Question: i am creating own framework api (telephone services related api) i am creating one library app this library app to create myjar.jar i am developing another application just i am adding asset folder this myjar.jar and configure this jar adding buildpath
in coding importing the package
this application run into real device:
'''
MacTesting mp = new MacTesting();
mp.getMacAddress();
Log.v("1111","this is mac add"+ mp.getMacAddress());
'''
result is null
'''
public class MacIdTesting extends Activity implements Parcelable
{
public static final String KEY_WIFI_MAC_ADDRESS = null;
public static final String READ_PHONE_STATE = null;
/** Called when the activity is first created. */
public String mMacAddress;
public String phonenumber;
void setMacAddress(String macAddress) {
this.mMacAddress = macAddress;
}
public String getMacAddress() {
return mMacAddress;
}
public String getLine1Number()
{
ContextWrapper mContext = null;
mContext.enforceCallingOrSelfPermission(READ_PHONE_STATE, "Requires READ_PHONE_STATE");
MacIdTesting mPhone = null;
return mPhone.getLine1Number();
}
public void onCreate(Bundle savedInstanceState)
{
super.onCreate(savedInstanceState);
WifiManager manager = (WifiManager) getSystemService(Context.WIFI_SERVICE);
WifiInfo wifiInfo = manager.getConnectionInfo();
String MACAddress = wifiInfo.getMacAddress();
System.out.println("macsddress "+MACAddress);
}
@Override
public int describeContents()
{
// TODO Auto-generated method stub
return 0;
}
@Override
public void writeToParcel(Parcel dest, int flags)
{
// TODO Auto-generated method stub
dest.writeString(mMacAddress);
}
}
'''
see this screenshot

how can solve this problem
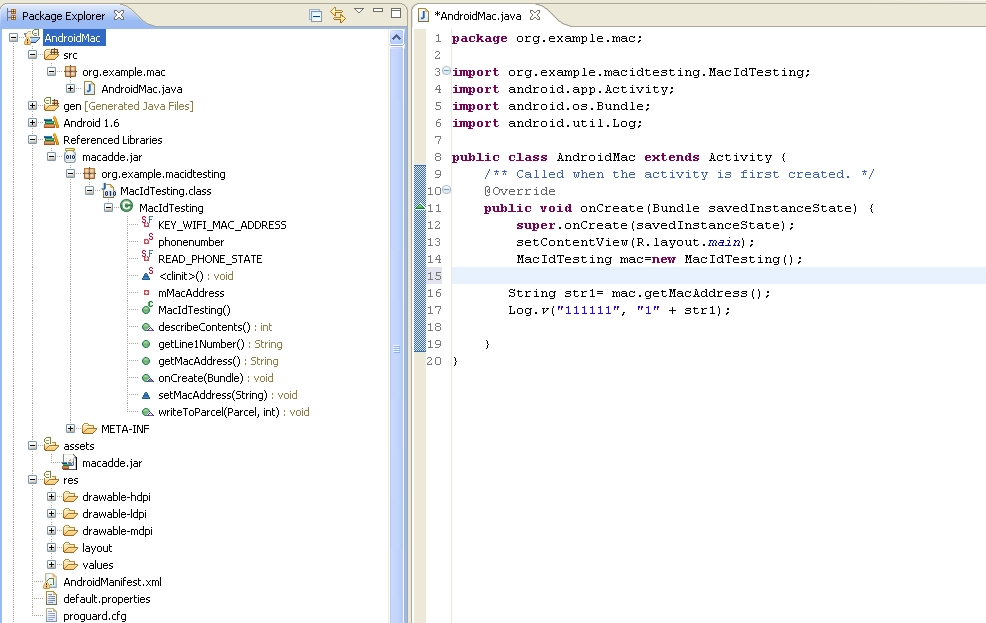
Answer: Your class is an activity and has onCreate method, but not a constructor.
I change the onCreate method to be a constructor like that (and remove the 'extends activity'):
'''
public MacIdTesting(Context ctx)
{
WifiManager manager = (WifiManager) ctx.getSystemService(Context.WIFI_SERVICE);
WifiInfo wifiInfo = manager.getConnectionInfo();
mMacAddress = wifiInfo.getMacAddress();
}
'''
And call it from the activity like that:
'''
MacTesting mp = new MacTesting(this);
'''
Also, I would keep 'private' members instead of 'public' ('private String mMacAddress').